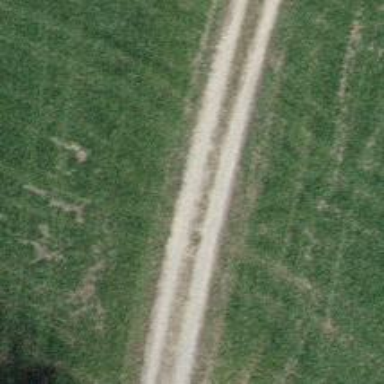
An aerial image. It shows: Gravel track with grade 2 quality.